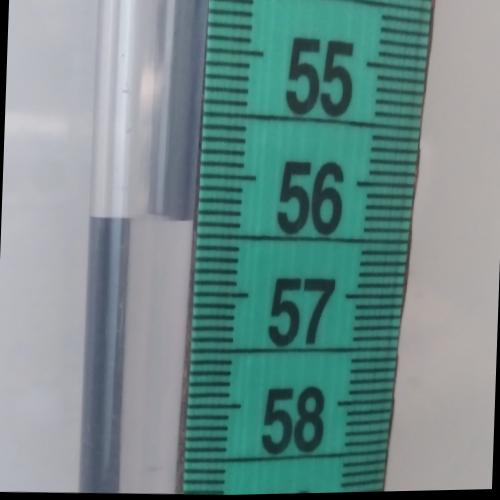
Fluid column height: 56.4 cm